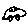
Label: car